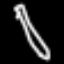
Label: pencil